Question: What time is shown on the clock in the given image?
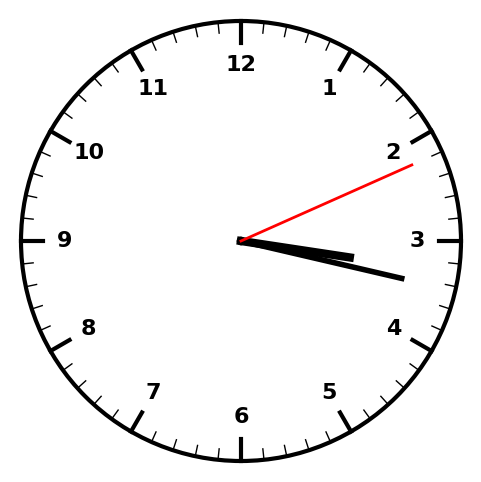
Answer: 03:17:11